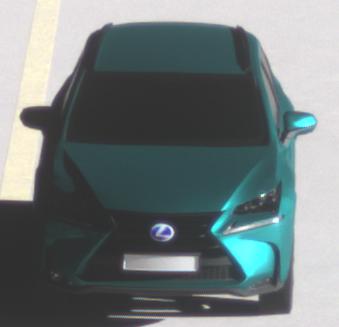
Make: Lexus
Model: NX 300h
Detailed model: NX (AZ1)
Model produced from: 2017/11
Model produced until: 2018/08
Doors: 5
Color: blue
Road condition: dry road
Daytime: morning or afternoon
Contrast: high contrast